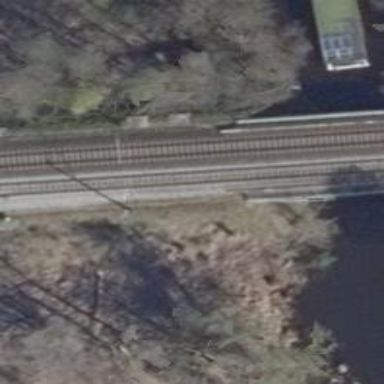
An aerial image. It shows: Bridge over railway with electrified contact lines.